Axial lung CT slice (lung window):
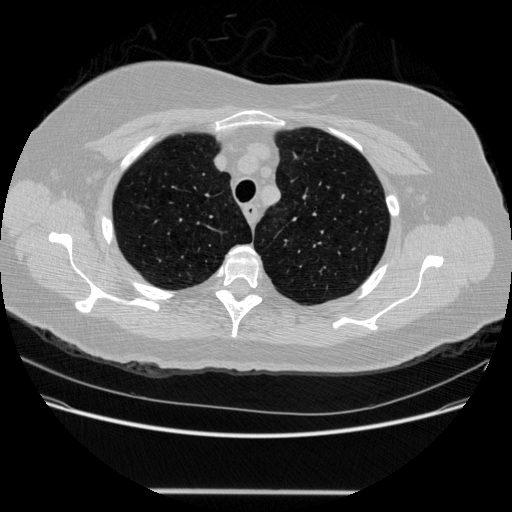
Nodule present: no